Field crop: maize
Growth stage: 2
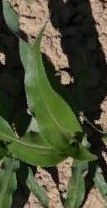
Species: maize